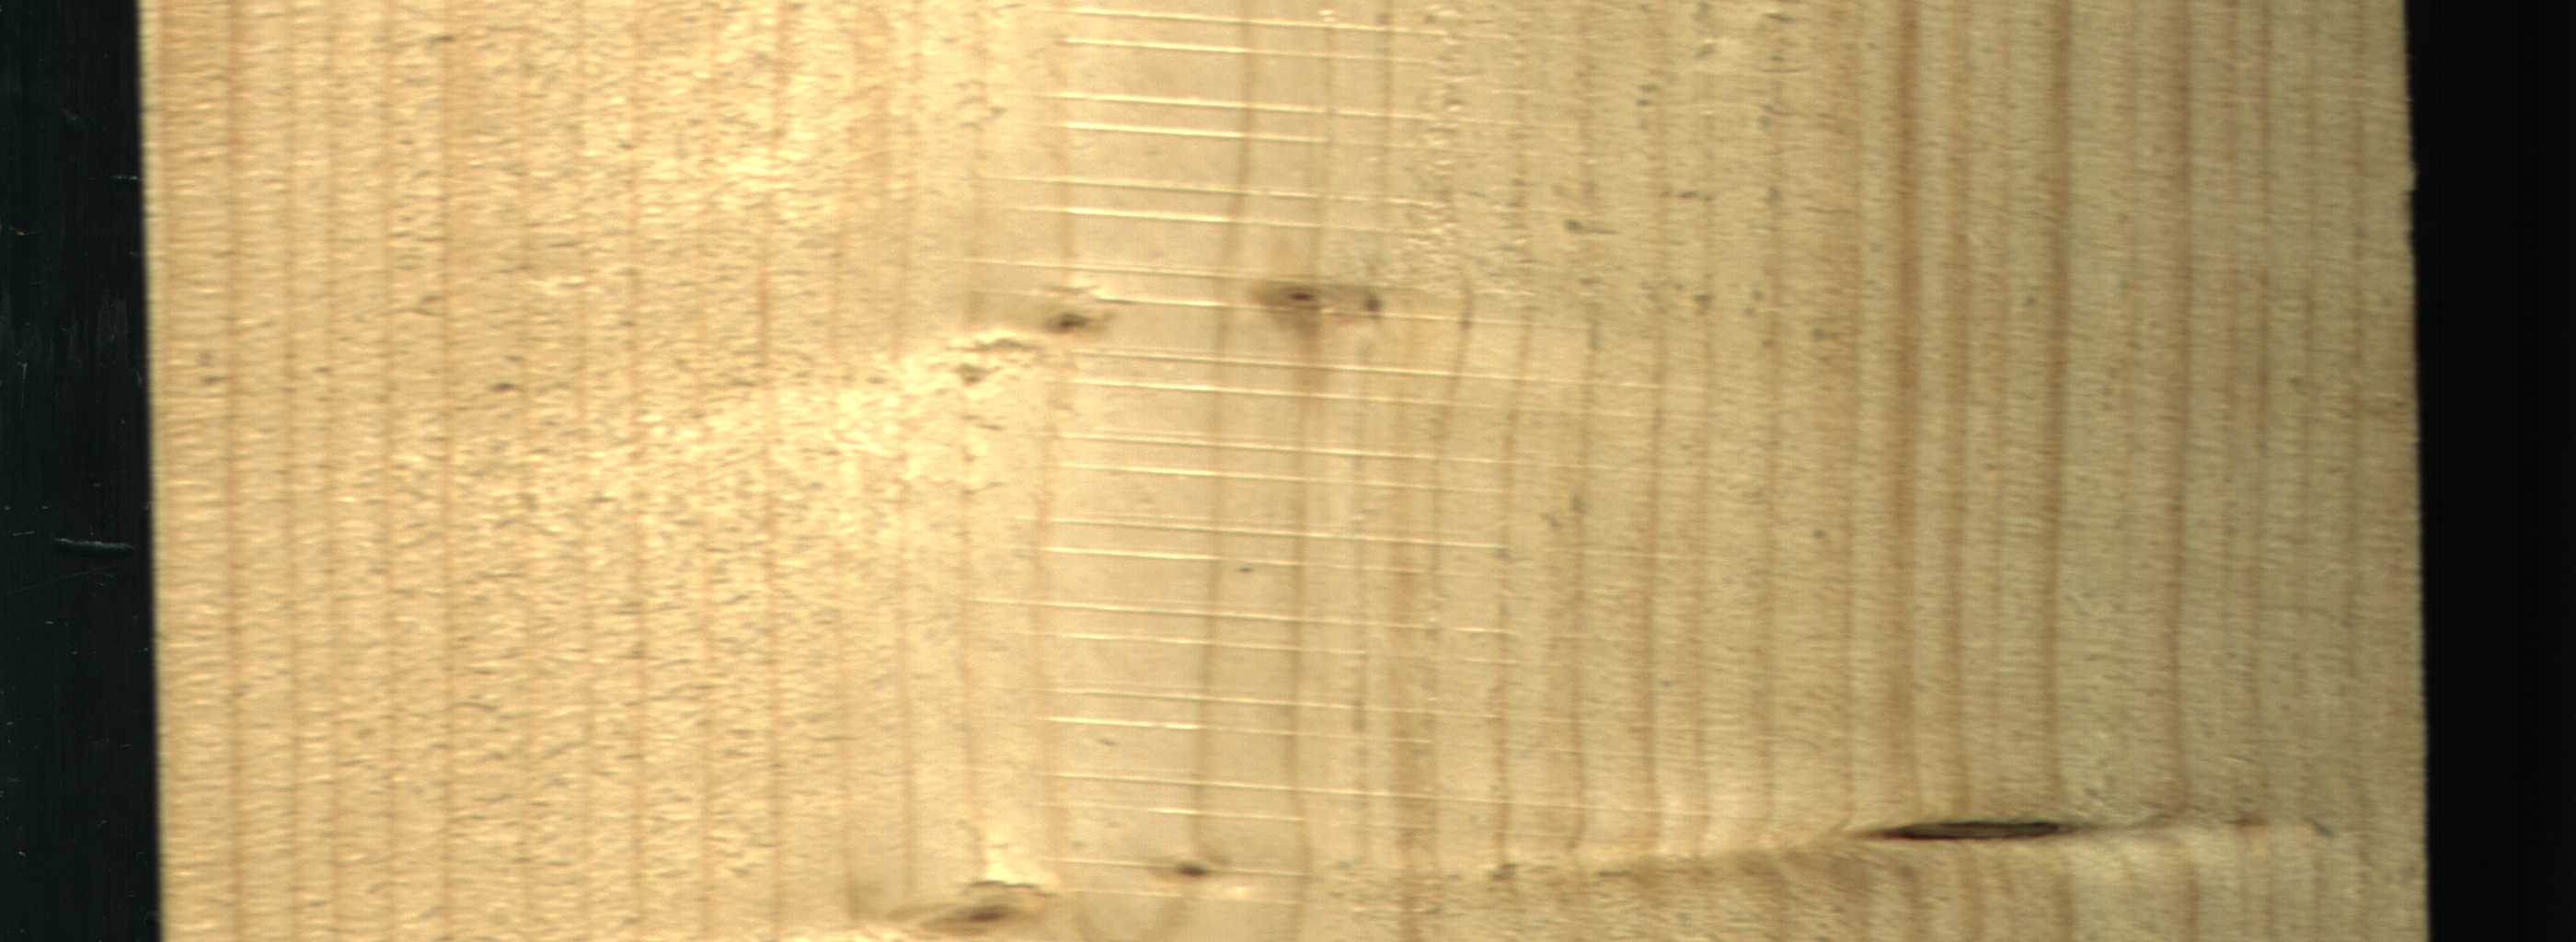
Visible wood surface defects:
Dead_Knot
Live_Knot
Live_Knot
Live_Knot